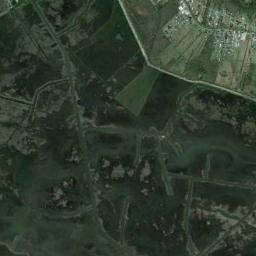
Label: wetland